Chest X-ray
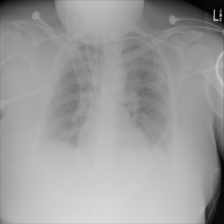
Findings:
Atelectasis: negative
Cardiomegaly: negative
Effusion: negative
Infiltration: negative
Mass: negative
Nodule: negative
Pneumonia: negative
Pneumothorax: negative
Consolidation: negative
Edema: negative
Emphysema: negative
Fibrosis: negative
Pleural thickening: negative
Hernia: negative